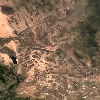
Label: land